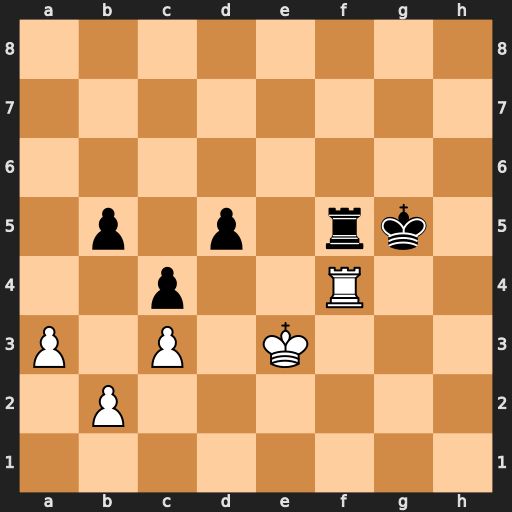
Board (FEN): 8/8/8/1p1p1rk1/2p2R2/P1P1K3/1P6/8
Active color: w
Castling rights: -
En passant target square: -
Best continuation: Rxf5+ Kxf5 Kd4 Ke6 Kc5